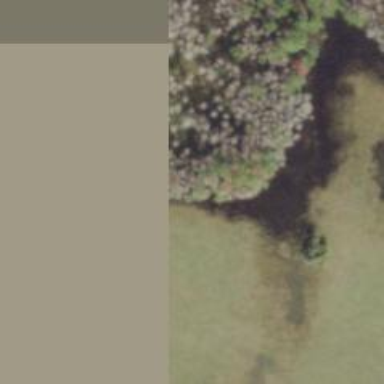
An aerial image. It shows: Marshy wetland area.